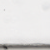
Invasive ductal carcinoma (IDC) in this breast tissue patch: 0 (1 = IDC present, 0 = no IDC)